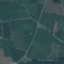
Land use / land cover class: Pasture